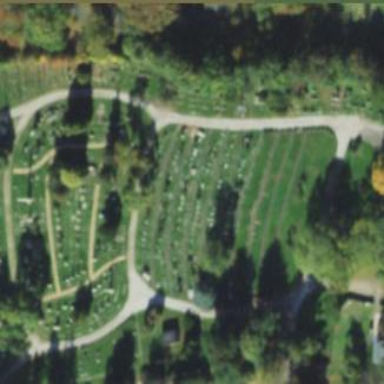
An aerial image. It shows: Cemetery.